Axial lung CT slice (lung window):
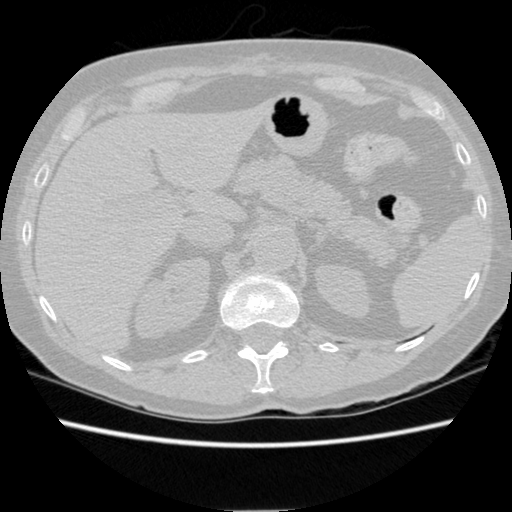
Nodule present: no